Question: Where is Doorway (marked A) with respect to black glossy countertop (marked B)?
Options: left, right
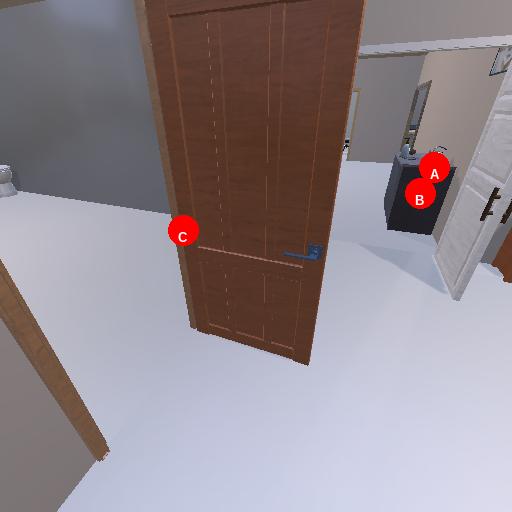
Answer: left